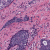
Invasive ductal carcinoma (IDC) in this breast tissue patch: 0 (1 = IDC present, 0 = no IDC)